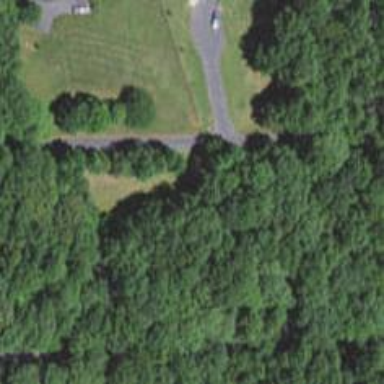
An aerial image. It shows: Driveway leading to service road.